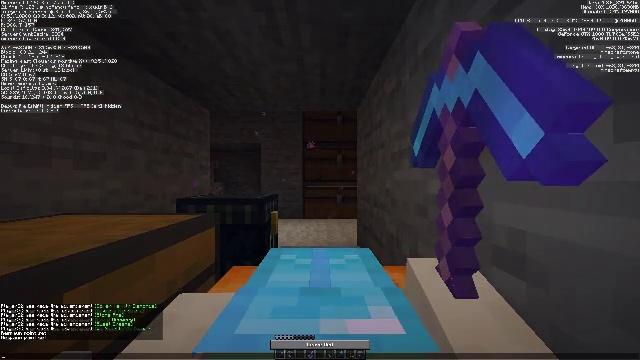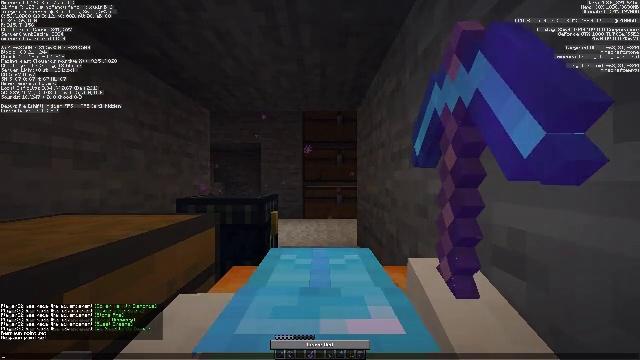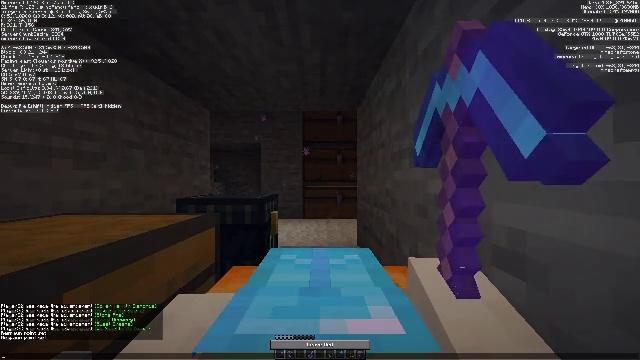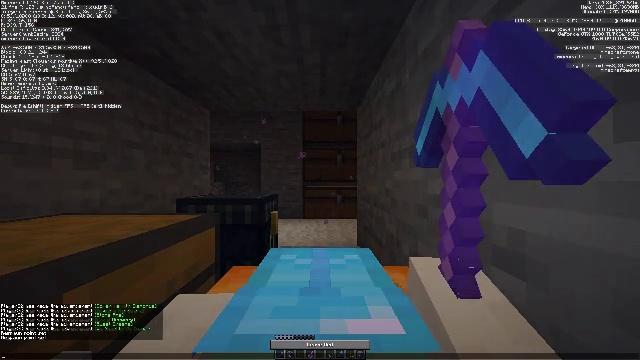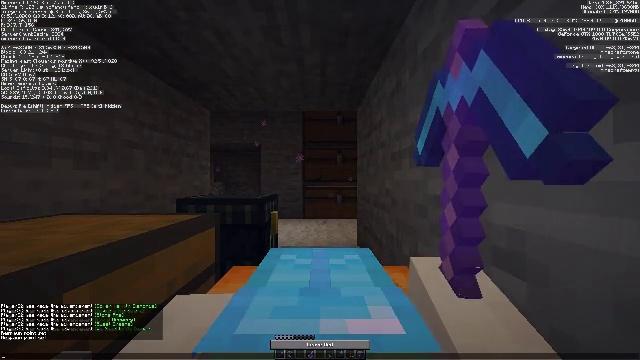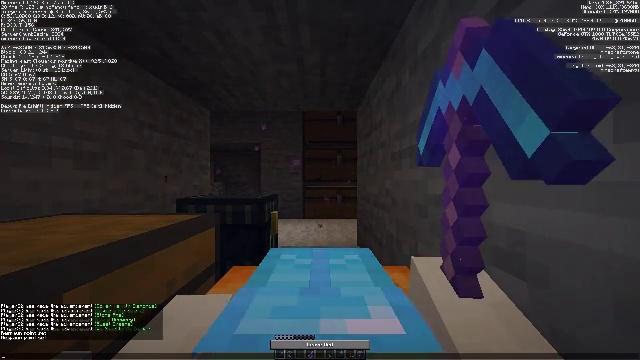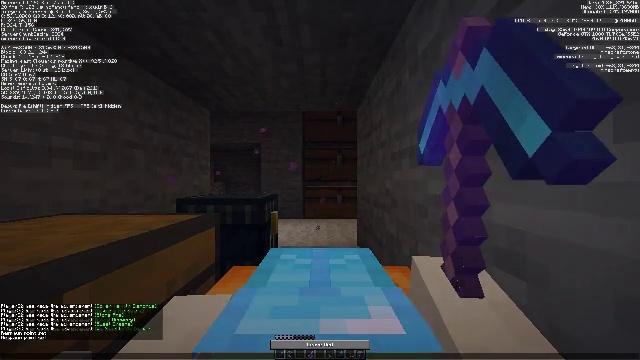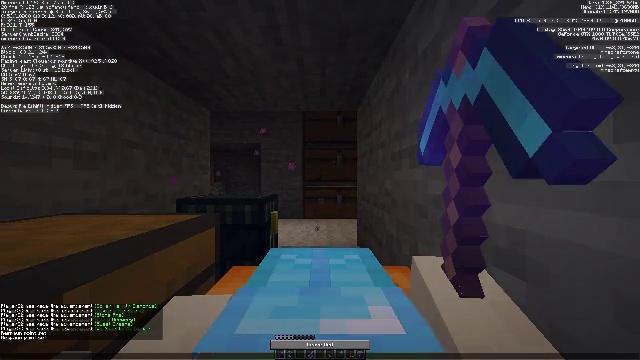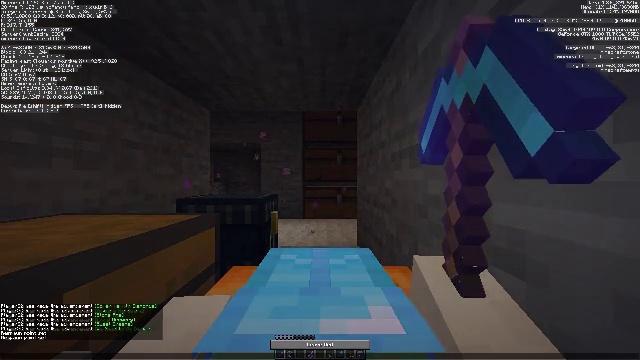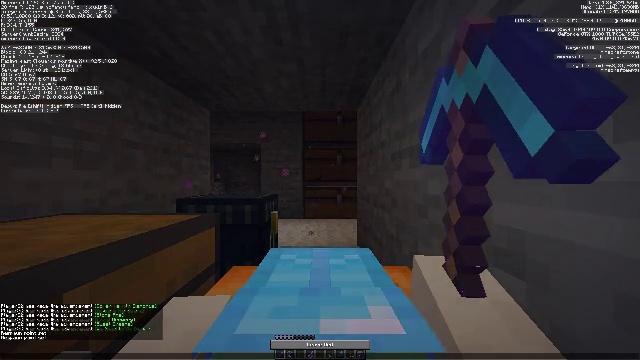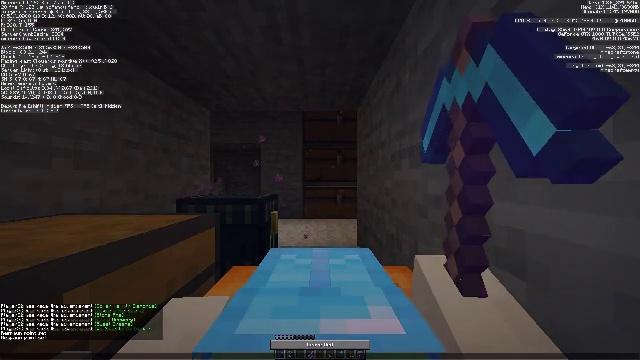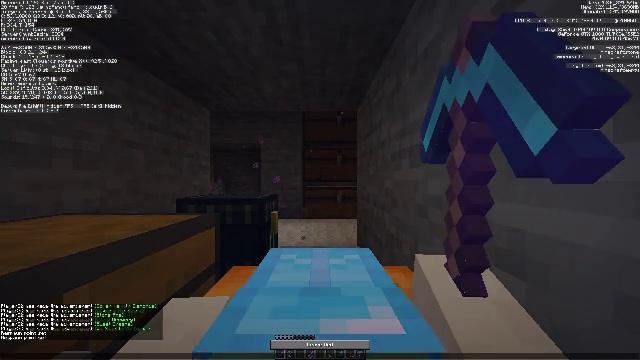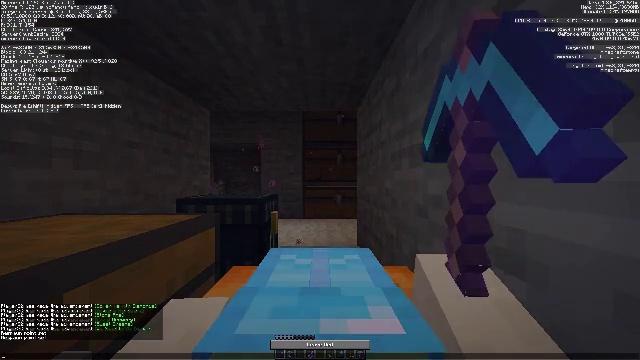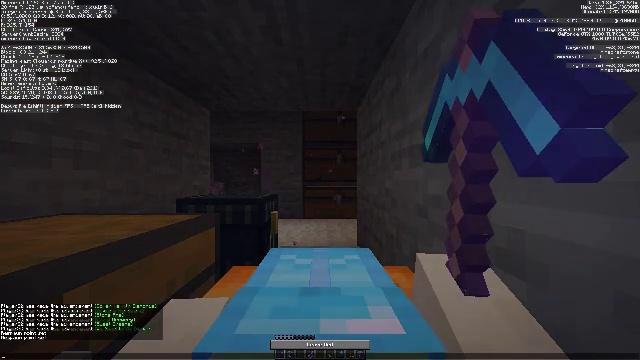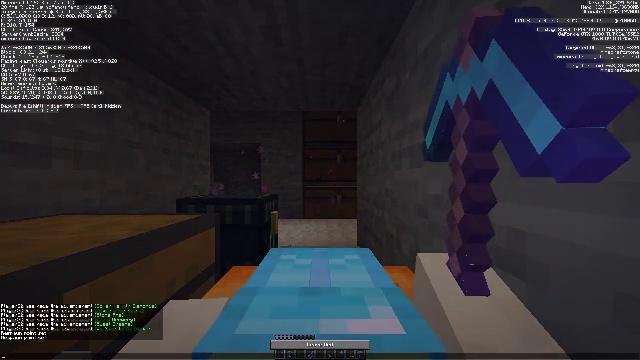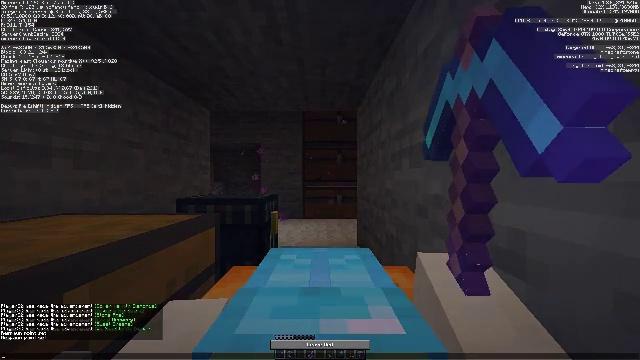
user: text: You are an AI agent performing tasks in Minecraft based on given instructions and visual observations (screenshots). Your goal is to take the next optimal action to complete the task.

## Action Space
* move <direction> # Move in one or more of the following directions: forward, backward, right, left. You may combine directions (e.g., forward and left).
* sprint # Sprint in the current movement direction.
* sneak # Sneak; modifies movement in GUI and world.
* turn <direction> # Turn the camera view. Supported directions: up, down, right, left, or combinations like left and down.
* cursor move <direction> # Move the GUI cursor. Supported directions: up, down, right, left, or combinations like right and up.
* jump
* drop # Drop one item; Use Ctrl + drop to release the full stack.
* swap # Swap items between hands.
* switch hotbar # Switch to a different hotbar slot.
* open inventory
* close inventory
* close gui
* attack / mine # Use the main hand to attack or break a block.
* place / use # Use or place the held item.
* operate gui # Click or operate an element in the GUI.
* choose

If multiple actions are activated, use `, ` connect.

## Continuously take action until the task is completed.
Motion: motion action
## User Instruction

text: Break the yellow shulker box to collect it.
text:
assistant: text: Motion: no_op
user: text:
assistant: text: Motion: no_op
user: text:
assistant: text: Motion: no_op
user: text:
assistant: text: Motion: no_op
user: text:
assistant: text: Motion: no_op
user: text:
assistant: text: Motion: no_op
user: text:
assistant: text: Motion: no_op
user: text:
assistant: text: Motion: no_op
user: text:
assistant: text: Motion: no_op
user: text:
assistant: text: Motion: no_op
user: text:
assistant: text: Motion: no_op
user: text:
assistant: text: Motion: no_op
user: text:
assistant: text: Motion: no_op
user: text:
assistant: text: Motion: no_op
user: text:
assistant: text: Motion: no_op
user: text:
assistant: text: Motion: no_op
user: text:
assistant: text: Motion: no_op
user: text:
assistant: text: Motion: no_op
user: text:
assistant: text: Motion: no_op
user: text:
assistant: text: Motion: no_op
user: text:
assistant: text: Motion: no_op
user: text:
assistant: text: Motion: no_op
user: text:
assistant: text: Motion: no_op
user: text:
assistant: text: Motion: no_op
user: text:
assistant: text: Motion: no_op
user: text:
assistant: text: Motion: no_op
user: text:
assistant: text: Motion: no_op
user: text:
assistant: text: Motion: no_op
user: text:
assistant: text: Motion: no_op
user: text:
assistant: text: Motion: no_op